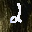
Label: 2